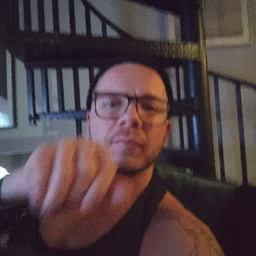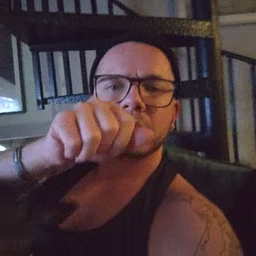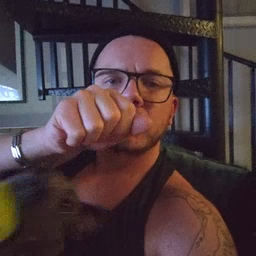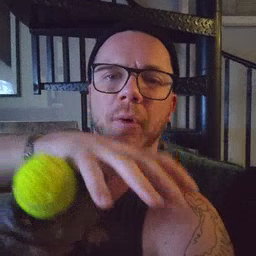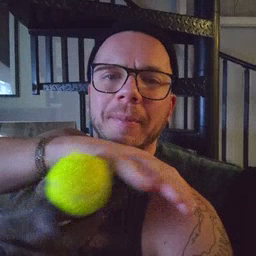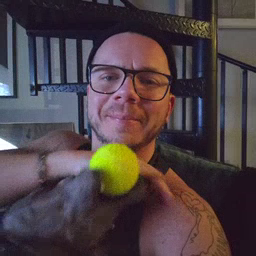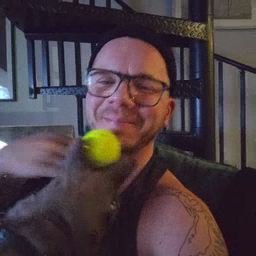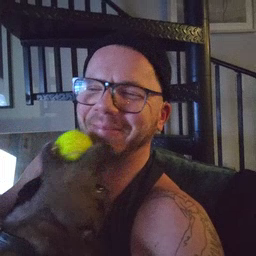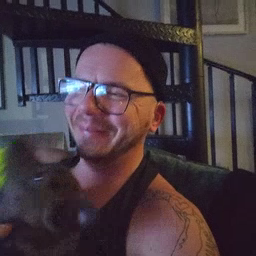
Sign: drop